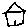
Label: house